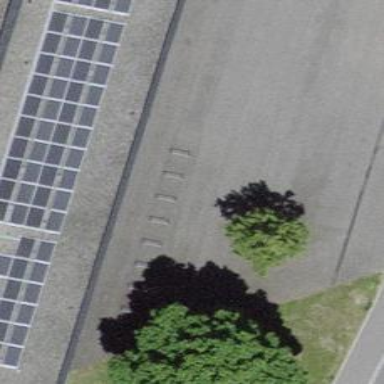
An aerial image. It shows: Bicycle parking area with stands.